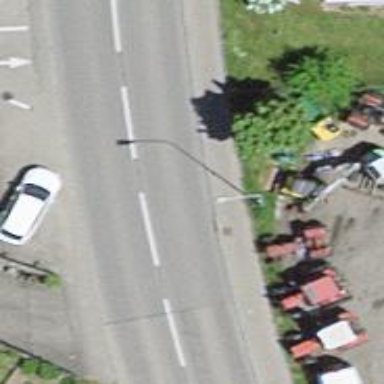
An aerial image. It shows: Tertiary road with asphalt surface.